Question: I made a program with processing and arduino to control RGB led using processing
then I made application .exe from my processing code
the problem is the application work without close and minimize button .
how can i add it for my application ?

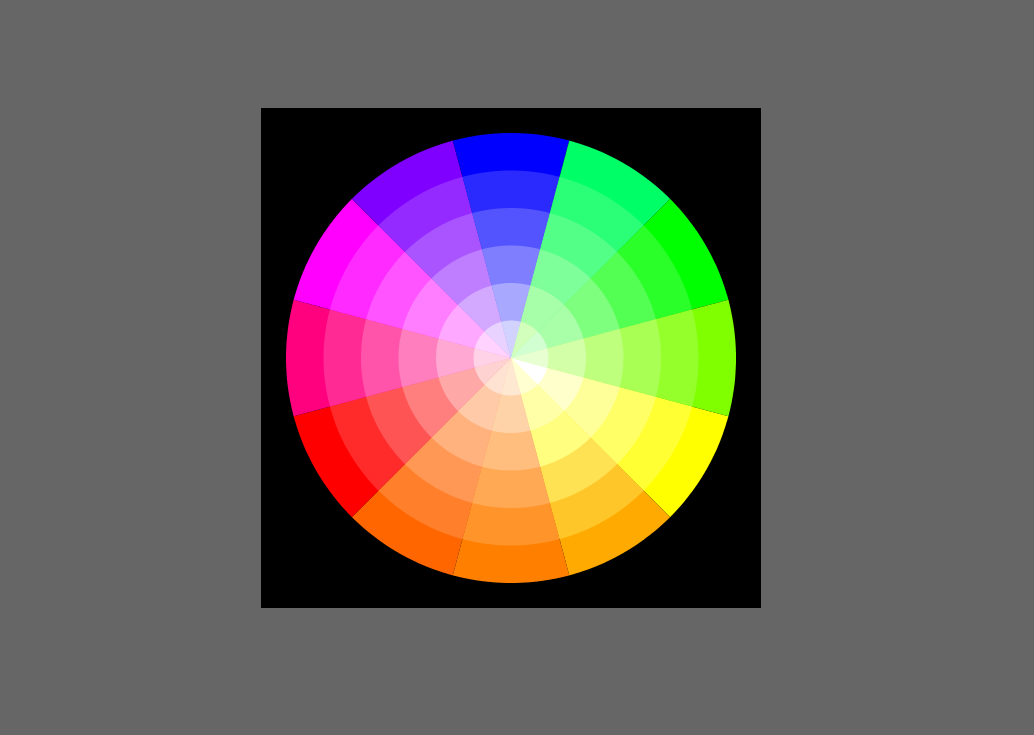
Answer: be sure that you Uncheck the Presentation Mode